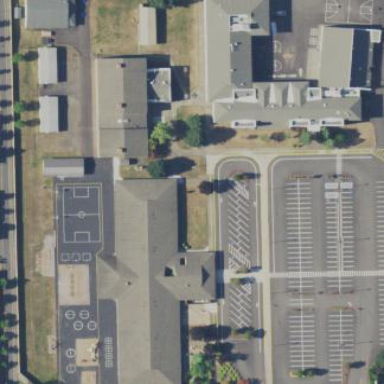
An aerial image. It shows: School building.